Interaction volume radius: 5 \u00c5
Interaction volume height: 20 \u00c5
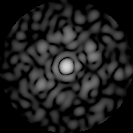
Disorder parameter: 0.7546